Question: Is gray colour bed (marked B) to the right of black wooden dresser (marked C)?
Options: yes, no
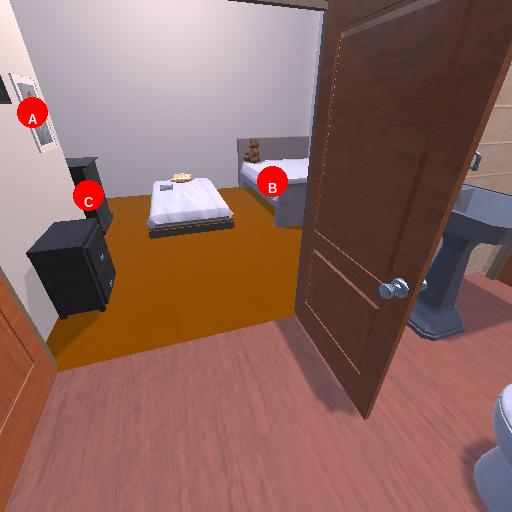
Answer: yes